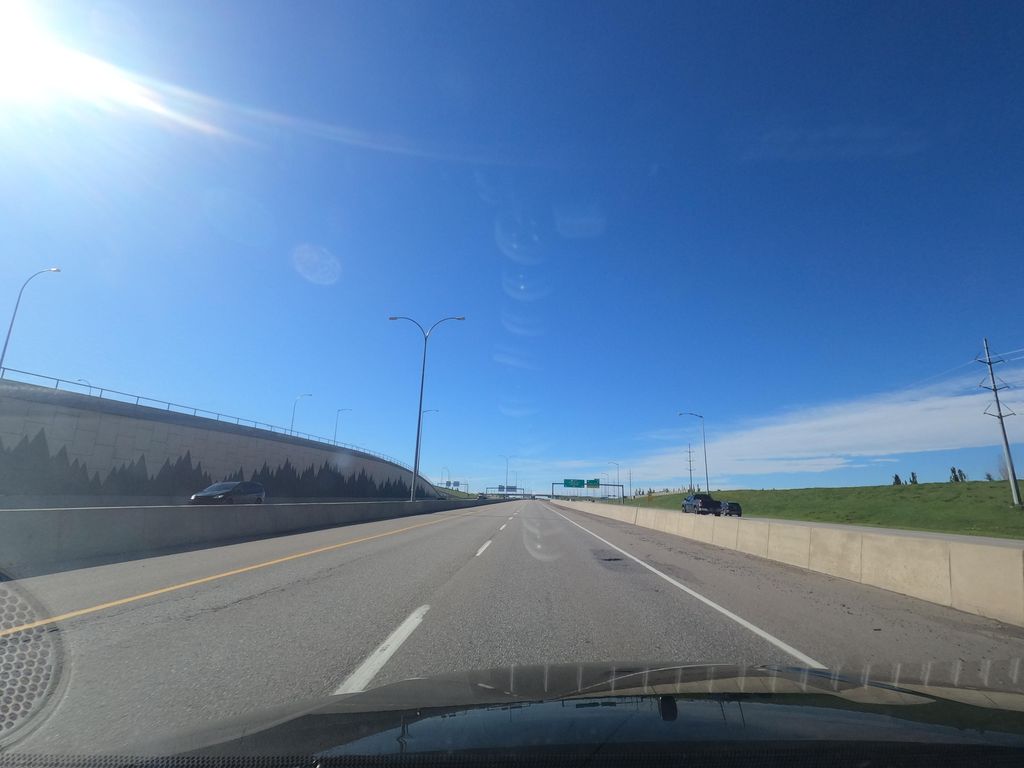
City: calgary